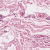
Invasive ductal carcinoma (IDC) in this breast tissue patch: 0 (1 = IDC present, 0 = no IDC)